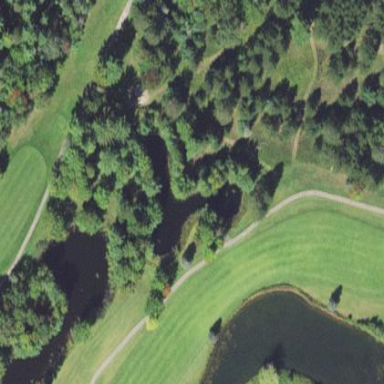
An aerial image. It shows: Picturesque scene of golf course with lateral water hazard.